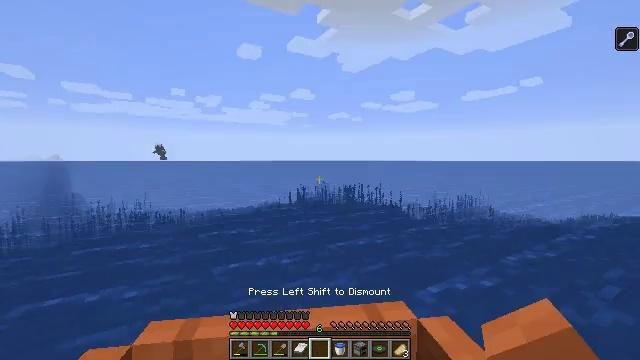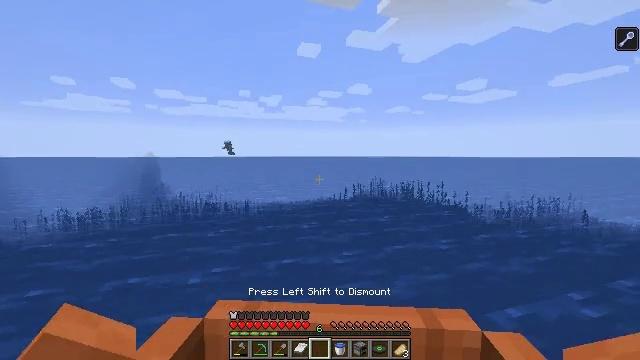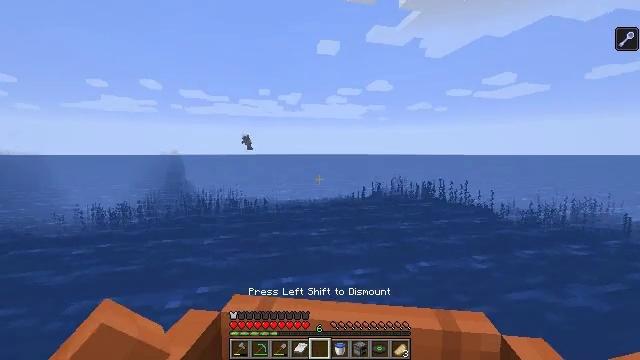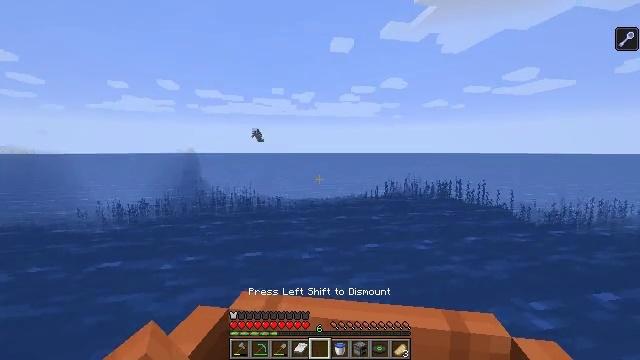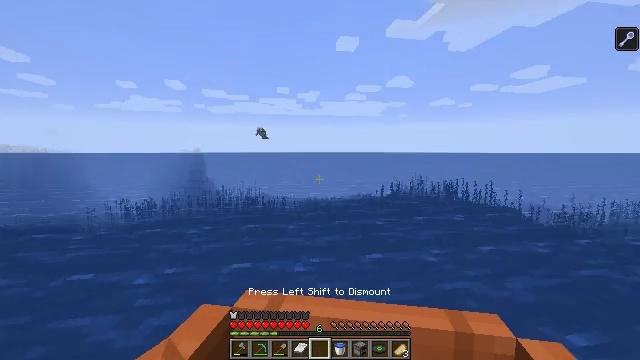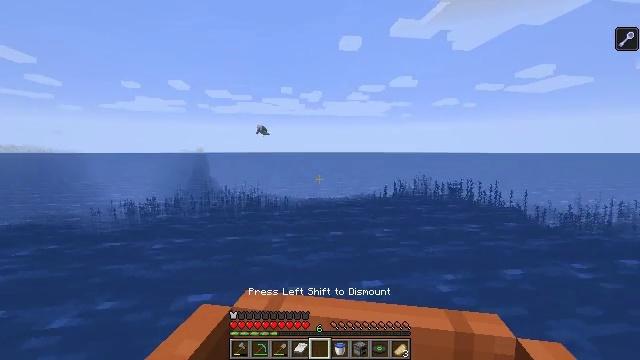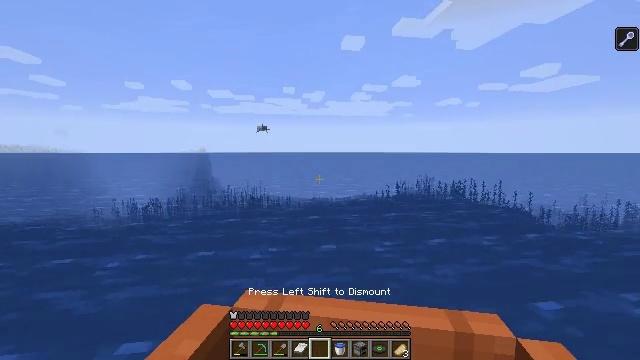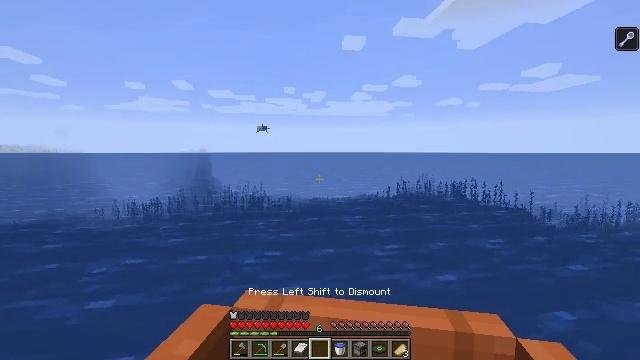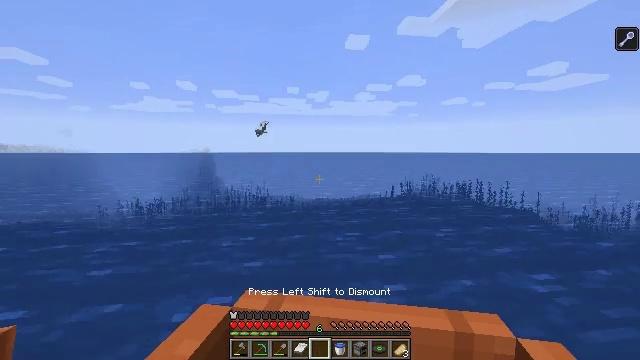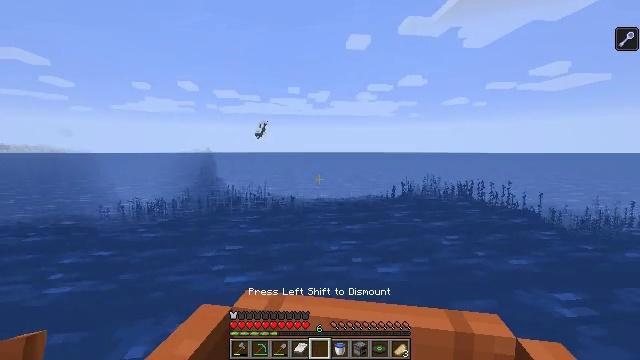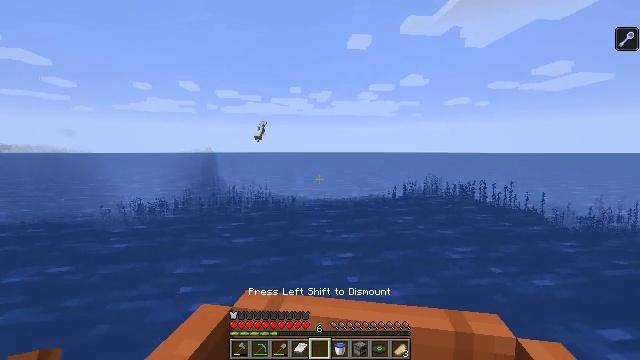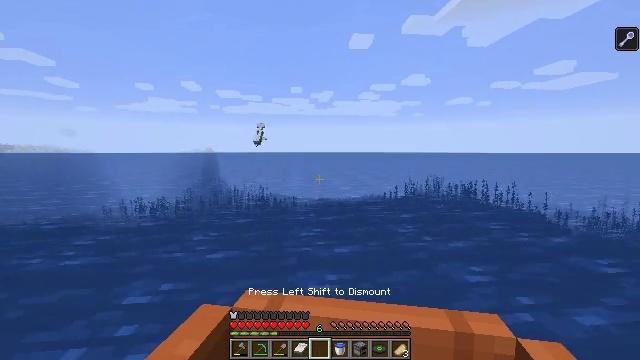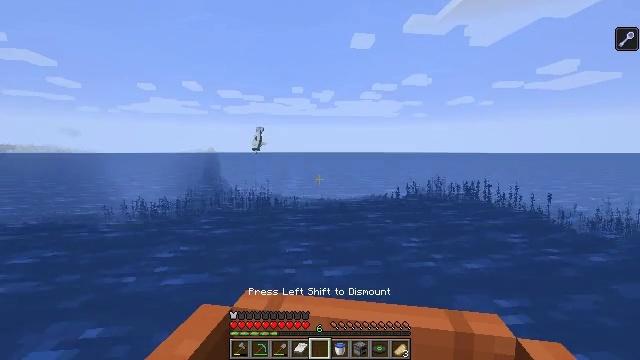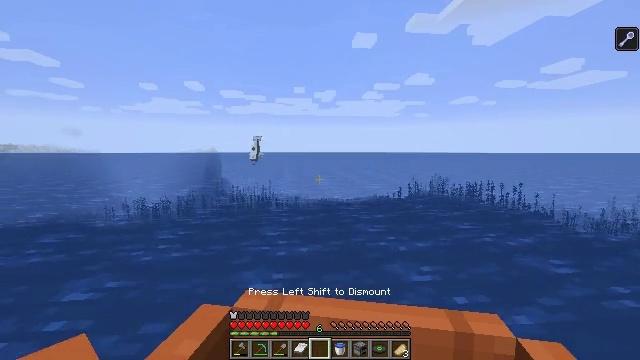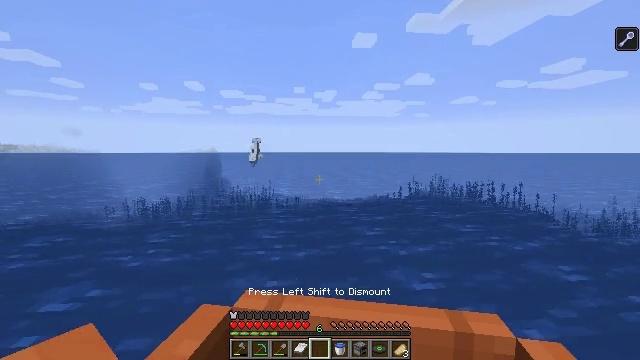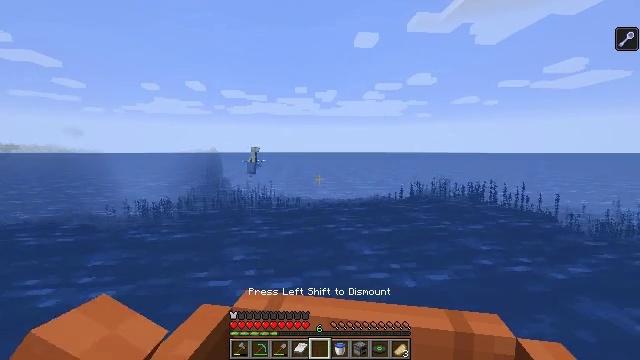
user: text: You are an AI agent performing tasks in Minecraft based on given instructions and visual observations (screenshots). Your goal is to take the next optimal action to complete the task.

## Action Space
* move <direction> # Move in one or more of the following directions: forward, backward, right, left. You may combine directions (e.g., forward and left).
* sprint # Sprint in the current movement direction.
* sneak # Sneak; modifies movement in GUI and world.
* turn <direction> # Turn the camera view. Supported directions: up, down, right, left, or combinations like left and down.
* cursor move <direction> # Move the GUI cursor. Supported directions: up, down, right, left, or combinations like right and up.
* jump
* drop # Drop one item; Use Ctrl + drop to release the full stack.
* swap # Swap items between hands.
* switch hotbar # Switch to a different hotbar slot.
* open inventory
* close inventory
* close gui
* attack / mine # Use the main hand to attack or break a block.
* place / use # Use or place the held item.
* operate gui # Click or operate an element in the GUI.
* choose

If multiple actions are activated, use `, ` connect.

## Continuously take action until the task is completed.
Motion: motion action
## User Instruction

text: Mine the sugar cane near rivers.
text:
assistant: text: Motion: move forward, turn left
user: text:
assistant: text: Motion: move forward, turn left
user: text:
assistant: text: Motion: move forward, turn left
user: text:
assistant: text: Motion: move forward
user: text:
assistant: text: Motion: move forward
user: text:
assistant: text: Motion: move forward
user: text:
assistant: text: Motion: move forward
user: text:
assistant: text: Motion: move forward
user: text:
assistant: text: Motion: move forward
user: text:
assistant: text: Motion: move forward
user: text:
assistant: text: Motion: move forward
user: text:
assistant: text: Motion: move forward
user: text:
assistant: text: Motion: move forward
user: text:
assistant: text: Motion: move forward
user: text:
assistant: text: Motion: move forward
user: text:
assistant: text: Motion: move forward
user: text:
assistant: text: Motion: move forward
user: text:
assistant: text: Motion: move forward
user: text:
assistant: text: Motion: move forward
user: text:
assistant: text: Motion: move forward
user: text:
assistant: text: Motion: move forward
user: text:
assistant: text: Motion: move forward
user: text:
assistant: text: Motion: move forward
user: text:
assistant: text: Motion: move forward
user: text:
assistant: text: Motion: move forward
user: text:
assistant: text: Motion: move forward
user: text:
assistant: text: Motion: move forward
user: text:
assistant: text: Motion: move forward
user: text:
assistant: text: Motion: move forward and move left
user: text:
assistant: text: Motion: move forward and move left